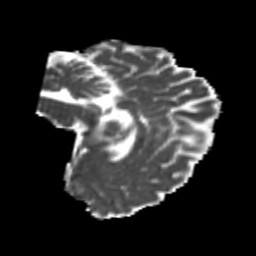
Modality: MD
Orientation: sagittal
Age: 25
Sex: female
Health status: healthy
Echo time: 0.074 s